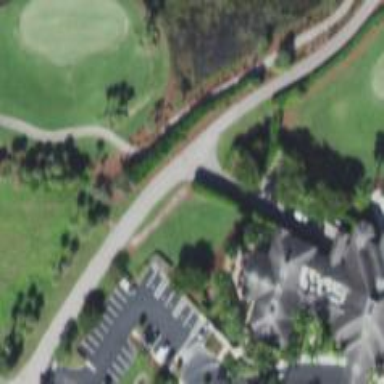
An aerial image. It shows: Path leading to golf course.